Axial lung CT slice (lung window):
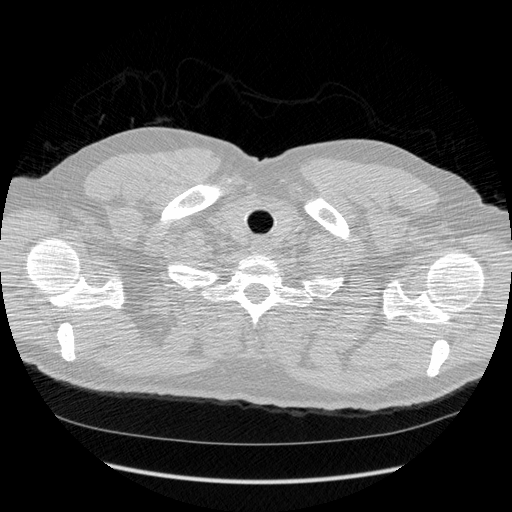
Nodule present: no